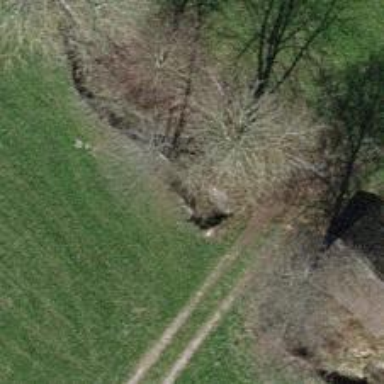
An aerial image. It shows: Culvert tunnel.